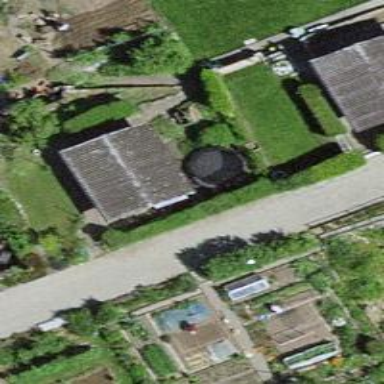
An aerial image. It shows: Allotment house.